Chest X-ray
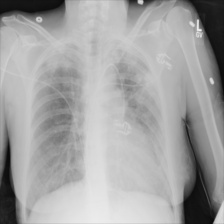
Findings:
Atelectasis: negative
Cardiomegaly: negative
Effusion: negative
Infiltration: positive
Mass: negative
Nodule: negative
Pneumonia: negative
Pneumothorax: negative
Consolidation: negative
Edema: negative
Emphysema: negative
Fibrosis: negative
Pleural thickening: negative
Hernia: negative